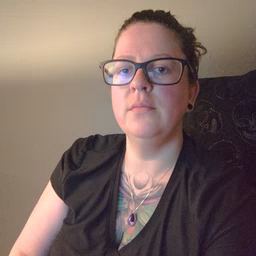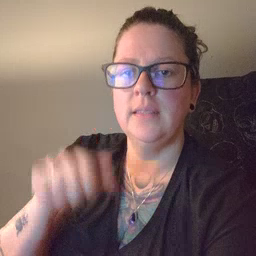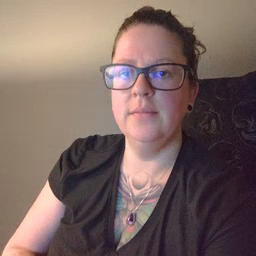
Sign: can